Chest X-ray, PA view. Patient: 37 years old, sex M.
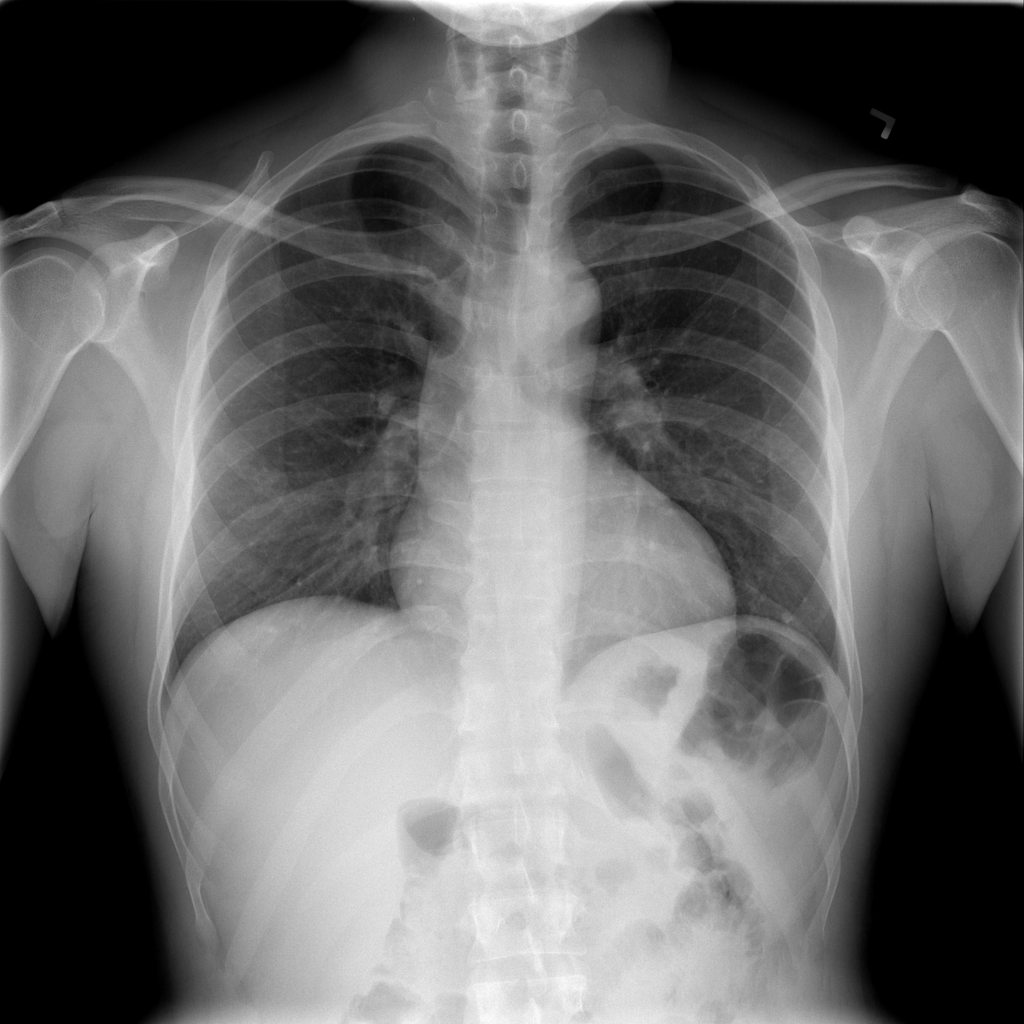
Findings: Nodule